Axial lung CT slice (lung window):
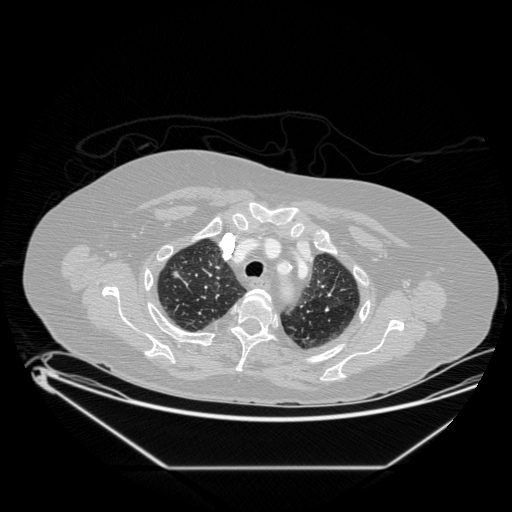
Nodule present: yes
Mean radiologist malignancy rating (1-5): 3